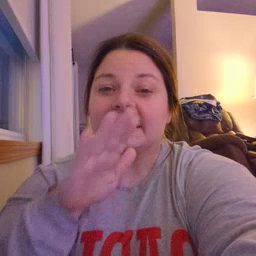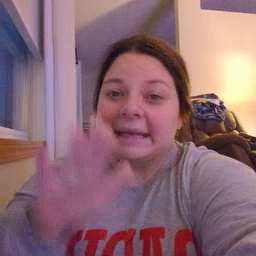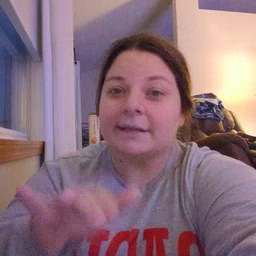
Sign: clean